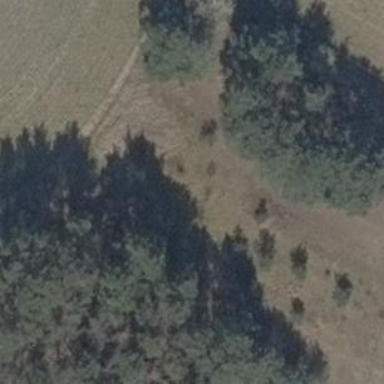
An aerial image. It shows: Forest area dominated by needle-leaved trees.